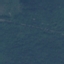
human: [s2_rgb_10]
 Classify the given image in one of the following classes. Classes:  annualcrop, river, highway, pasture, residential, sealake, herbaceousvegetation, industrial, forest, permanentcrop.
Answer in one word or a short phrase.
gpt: Forest